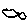
Label: cloud